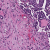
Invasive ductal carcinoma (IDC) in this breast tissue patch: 1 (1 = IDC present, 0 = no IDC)